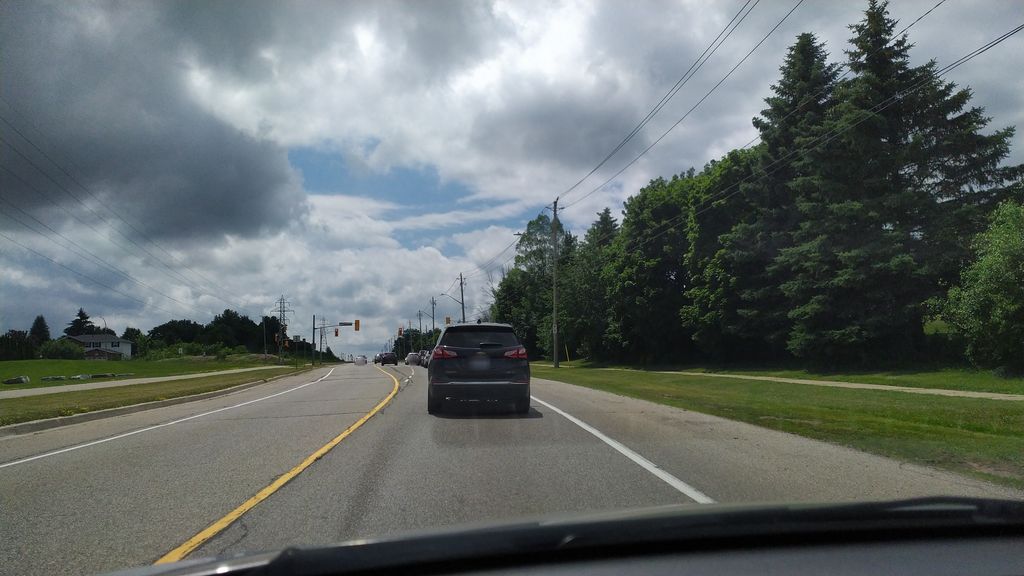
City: kitchener-waterloo